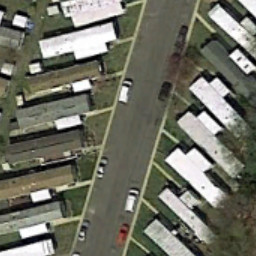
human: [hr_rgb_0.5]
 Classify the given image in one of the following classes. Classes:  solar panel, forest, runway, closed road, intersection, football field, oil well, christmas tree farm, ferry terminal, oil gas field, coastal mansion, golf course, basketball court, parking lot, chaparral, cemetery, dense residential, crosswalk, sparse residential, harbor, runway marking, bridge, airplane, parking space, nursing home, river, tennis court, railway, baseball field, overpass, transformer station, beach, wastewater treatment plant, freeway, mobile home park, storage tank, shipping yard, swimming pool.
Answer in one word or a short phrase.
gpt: mobile home park